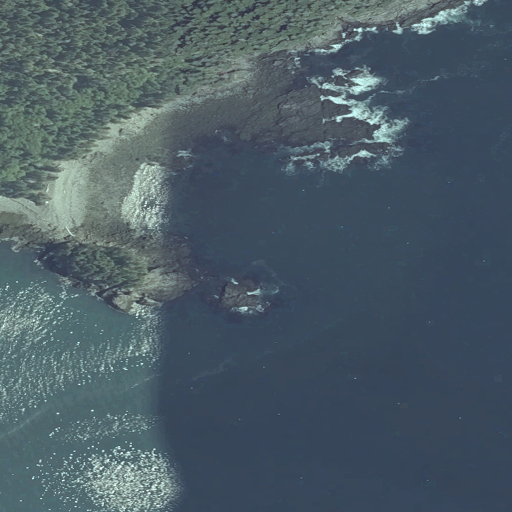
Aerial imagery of bar in Maine named Little River Ledge containing open water, herbaceous wetlands, evergreen forest, barren land, and woody wetlands